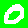
Digit: 0